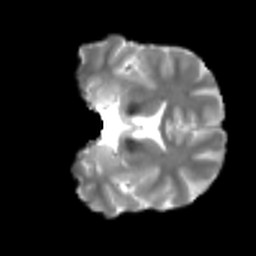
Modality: T2w
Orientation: coronal
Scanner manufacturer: siemens
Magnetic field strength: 3 T
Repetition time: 4 s
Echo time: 0.0594 s